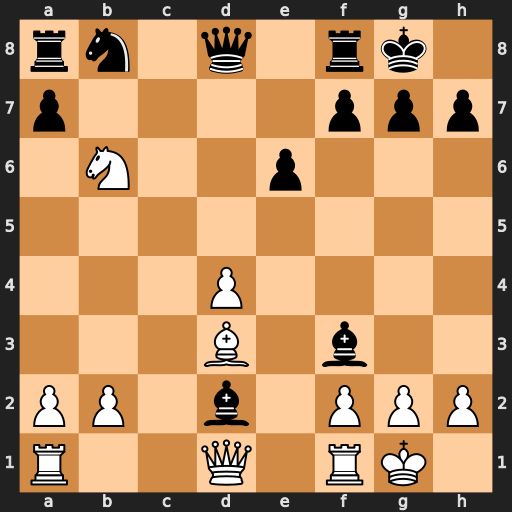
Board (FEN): rn1q1rk1/p4ppp/1N2p3/8/3P4/3B1b2/PP1b1PPP/R2Q1RK1
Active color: w
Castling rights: -
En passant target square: -
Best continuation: Qxf3 Qxb6 Qxa8